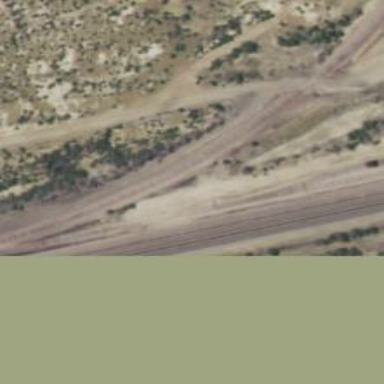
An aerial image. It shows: Railway siding for service.